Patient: sex F, age 56
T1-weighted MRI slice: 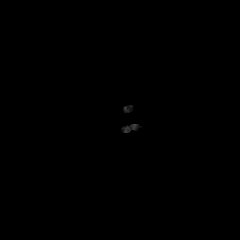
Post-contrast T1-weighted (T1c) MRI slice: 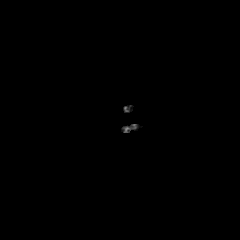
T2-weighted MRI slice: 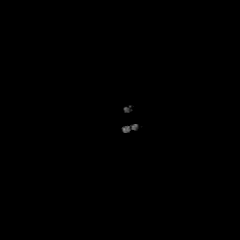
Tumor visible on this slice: no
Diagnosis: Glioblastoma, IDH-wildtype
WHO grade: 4